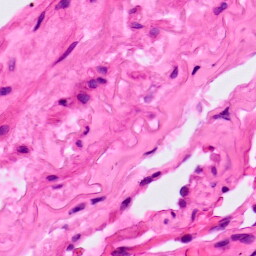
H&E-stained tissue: Lung